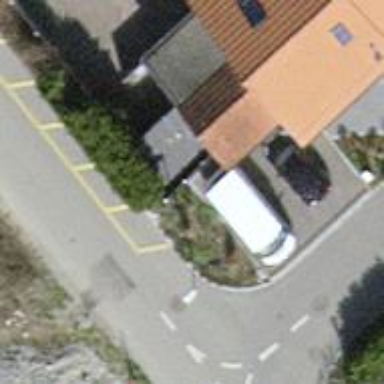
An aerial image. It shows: Garage building.